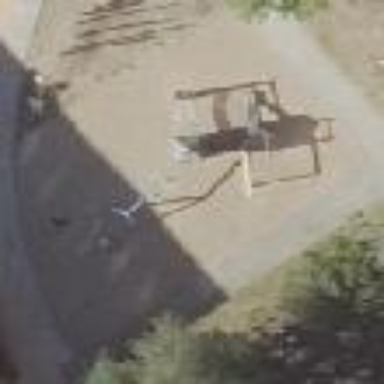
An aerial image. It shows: Playground area for leisure land.